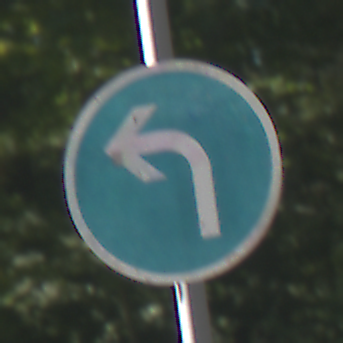
Verkehrszeichen: VorgeschriebeneFahrtrichtungLinks
Umgebung: Outdoor, RoadRail
Tageszeit: Midday
Wetter: Clear
Licht: Natural
Jahreszeit: NotSpecified
Kontrast: HighContrast